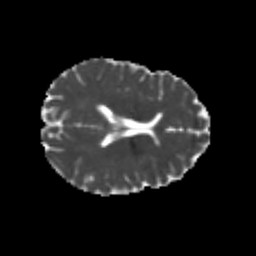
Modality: MD
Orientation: axial
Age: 24
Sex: female
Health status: healthy
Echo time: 0.074 s